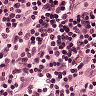
Metastatic tissue present: no